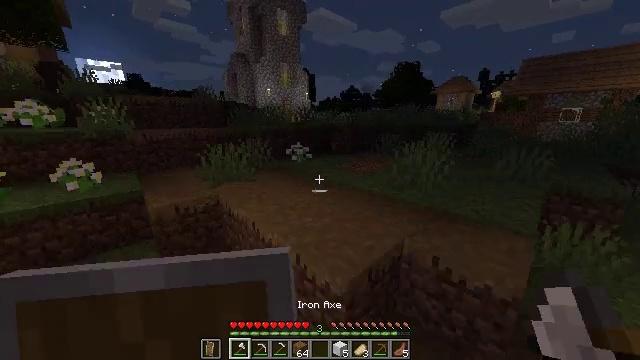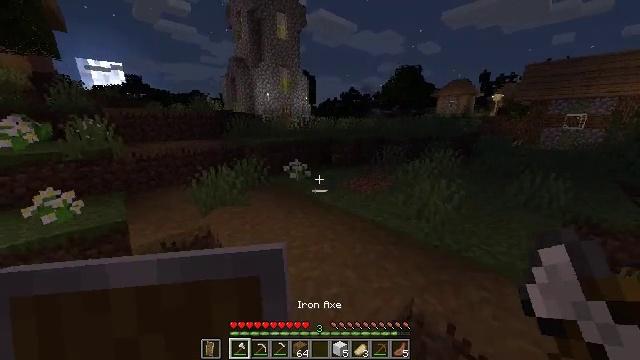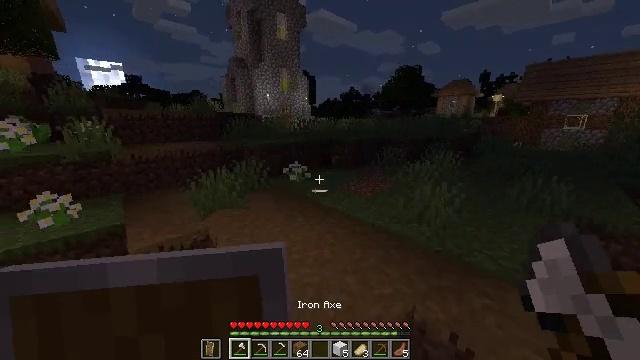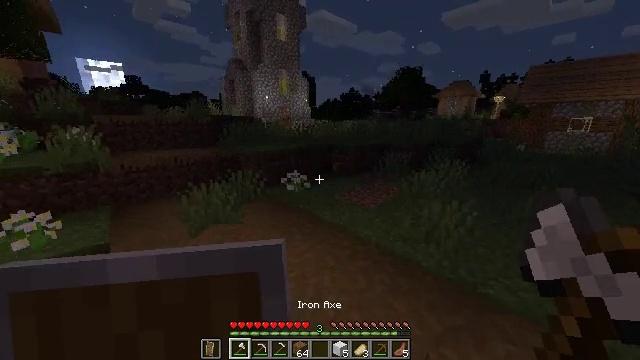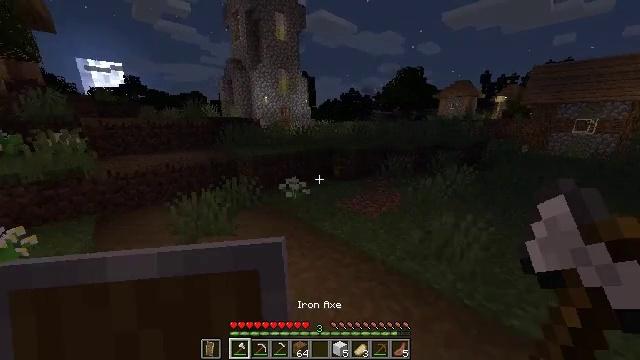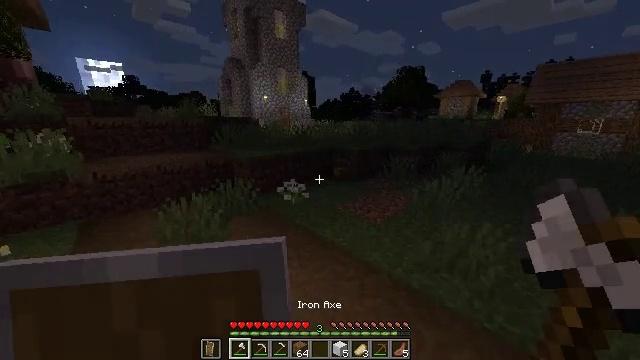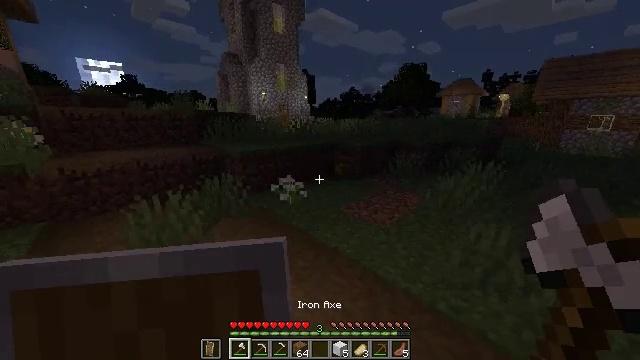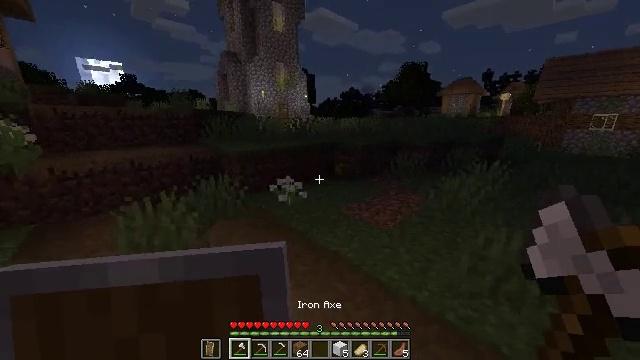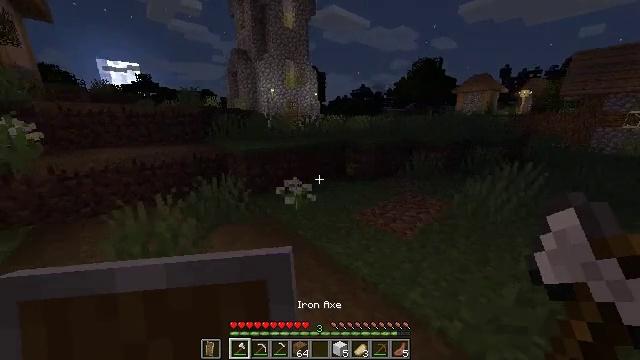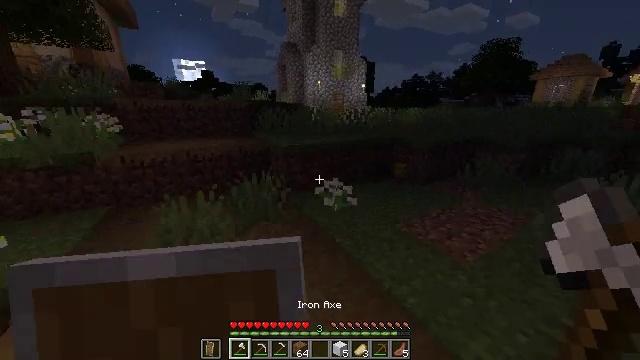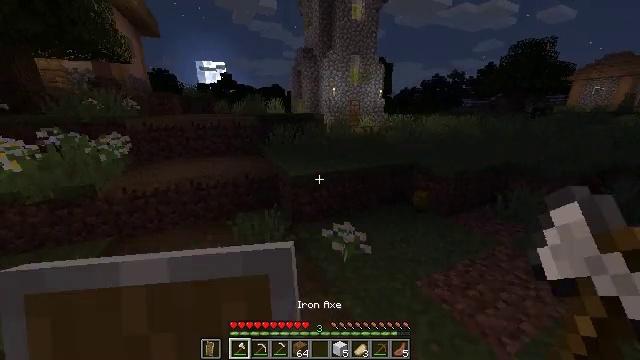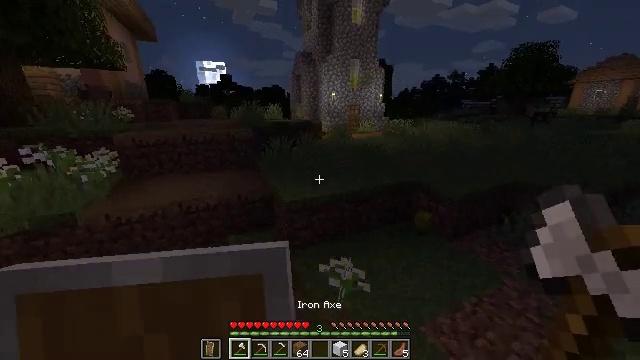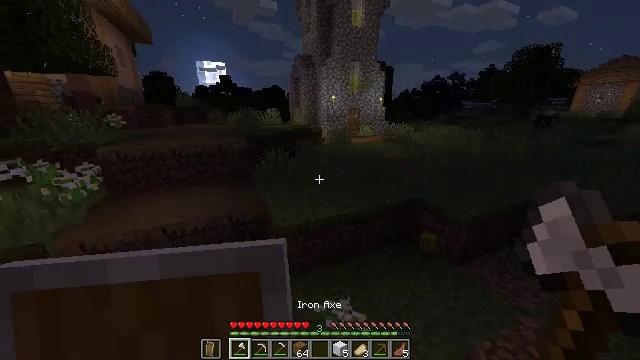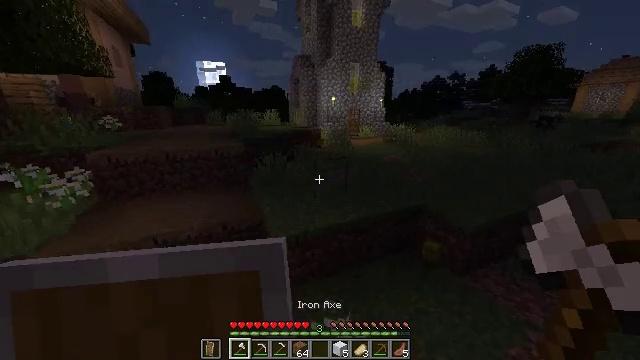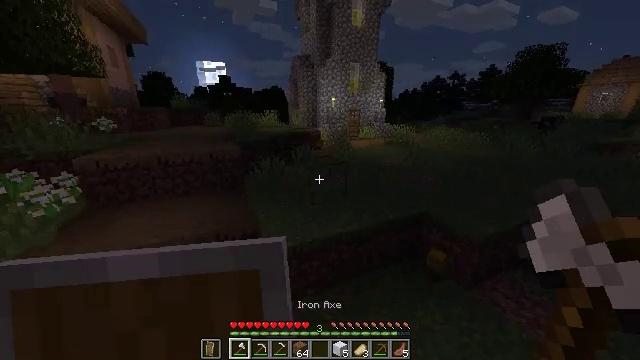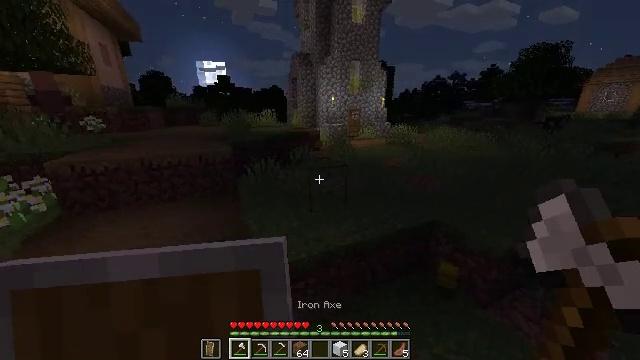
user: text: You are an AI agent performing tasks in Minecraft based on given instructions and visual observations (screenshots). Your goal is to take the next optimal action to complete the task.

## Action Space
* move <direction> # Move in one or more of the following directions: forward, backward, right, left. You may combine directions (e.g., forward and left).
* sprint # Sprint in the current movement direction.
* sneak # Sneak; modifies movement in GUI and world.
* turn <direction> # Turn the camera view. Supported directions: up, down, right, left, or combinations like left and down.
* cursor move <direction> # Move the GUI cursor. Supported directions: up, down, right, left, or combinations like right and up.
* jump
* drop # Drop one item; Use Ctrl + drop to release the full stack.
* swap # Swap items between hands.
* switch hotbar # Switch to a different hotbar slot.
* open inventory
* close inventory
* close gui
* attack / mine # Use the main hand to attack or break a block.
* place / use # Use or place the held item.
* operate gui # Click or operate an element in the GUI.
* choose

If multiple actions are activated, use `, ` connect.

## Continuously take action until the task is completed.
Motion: motion action
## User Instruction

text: Break the composter to recycle it.
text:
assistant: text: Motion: move forward, sprint, jump
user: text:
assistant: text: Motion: move forward, sprint, jump
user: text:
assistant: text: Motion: move forward, sprint, jump
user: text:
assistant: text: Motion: move forward, sprint, jump
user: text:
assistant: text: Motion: move forward, sprint, jump
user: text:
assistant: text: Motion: move forward, sprint, jump
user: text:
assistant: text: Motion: move forward, sprint, jump
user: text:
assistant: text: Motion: move forward, sprint, turn left, jump
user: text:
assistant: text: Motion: move forward, sprint, turn left and down, jump
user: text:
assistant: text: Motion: move forward, sprint, turn left, jump
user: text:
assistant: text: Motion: move forward, sprint, jump
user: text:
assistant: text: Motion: move forward, sprint, jump
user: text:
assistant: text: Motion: move forward, sprint, jump
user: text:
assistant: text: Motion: move forward, sprint, jump
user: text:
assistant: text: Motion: move forward, sprint, jump
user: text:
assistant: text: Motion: move forward, sprint, jump
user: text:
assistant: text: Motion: move forward, sprint, turn left, jump
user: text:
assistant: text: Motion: move forward, sprint, turn left, jump
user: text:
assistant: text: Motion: move forward, sprint, turn left, jump
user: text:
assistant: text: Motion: move forward, sprint, turn left and up, jump
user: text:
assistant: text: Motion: move forward, sprint, jump
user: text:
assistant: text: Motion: move forward, sprint, jump
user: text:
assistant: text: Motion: move forward, sprint, jump
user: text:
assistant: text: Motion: move forward, sprint, jump
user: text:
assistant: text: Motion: move forward, sprint, turn right and up, jump
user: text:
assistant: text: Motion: move forward, sprint, turn right, jump
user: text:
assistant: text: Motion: move forward, sprint, turn right and down
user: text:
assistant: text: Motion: move forward, sprint, turn left
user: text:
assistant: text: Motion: move forward, sprint, turn left
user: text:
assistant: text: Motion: move forward, sprint, turn left